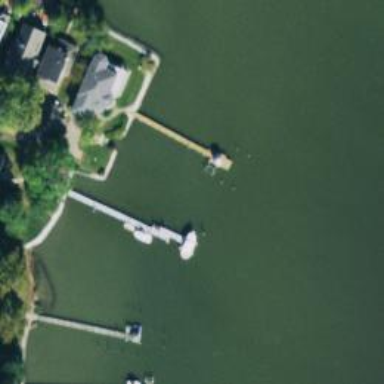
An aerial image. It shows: Man-made pier.